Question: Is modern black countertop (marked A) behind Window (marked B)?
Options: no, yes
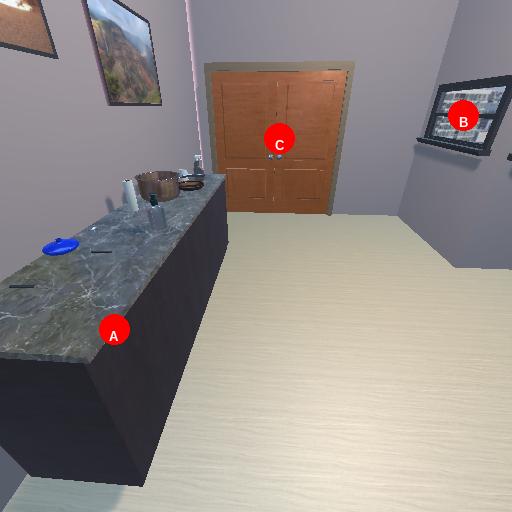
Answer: no